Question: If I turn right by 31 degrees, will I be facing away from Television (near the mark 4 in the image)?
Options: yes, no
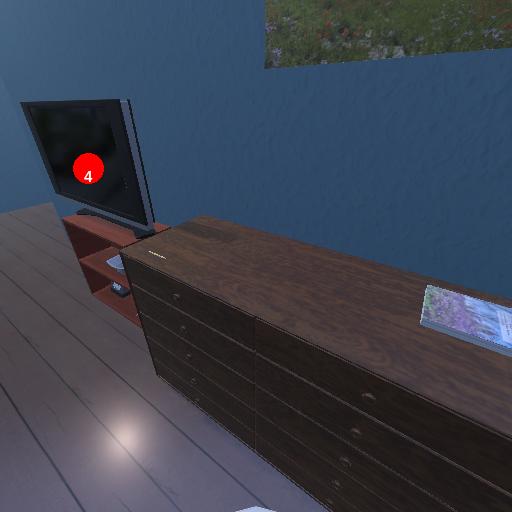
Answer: yes